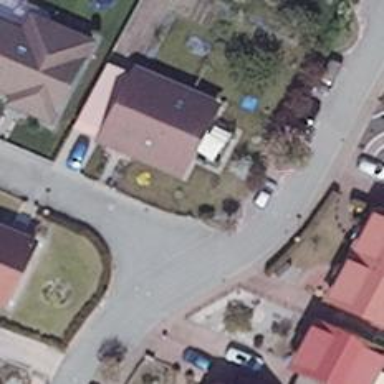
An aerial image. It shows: Living street.